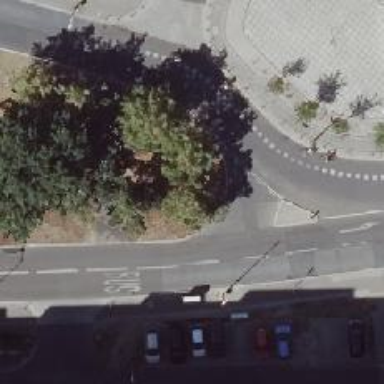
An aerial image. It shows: Leafless deciduous tree in avenue.